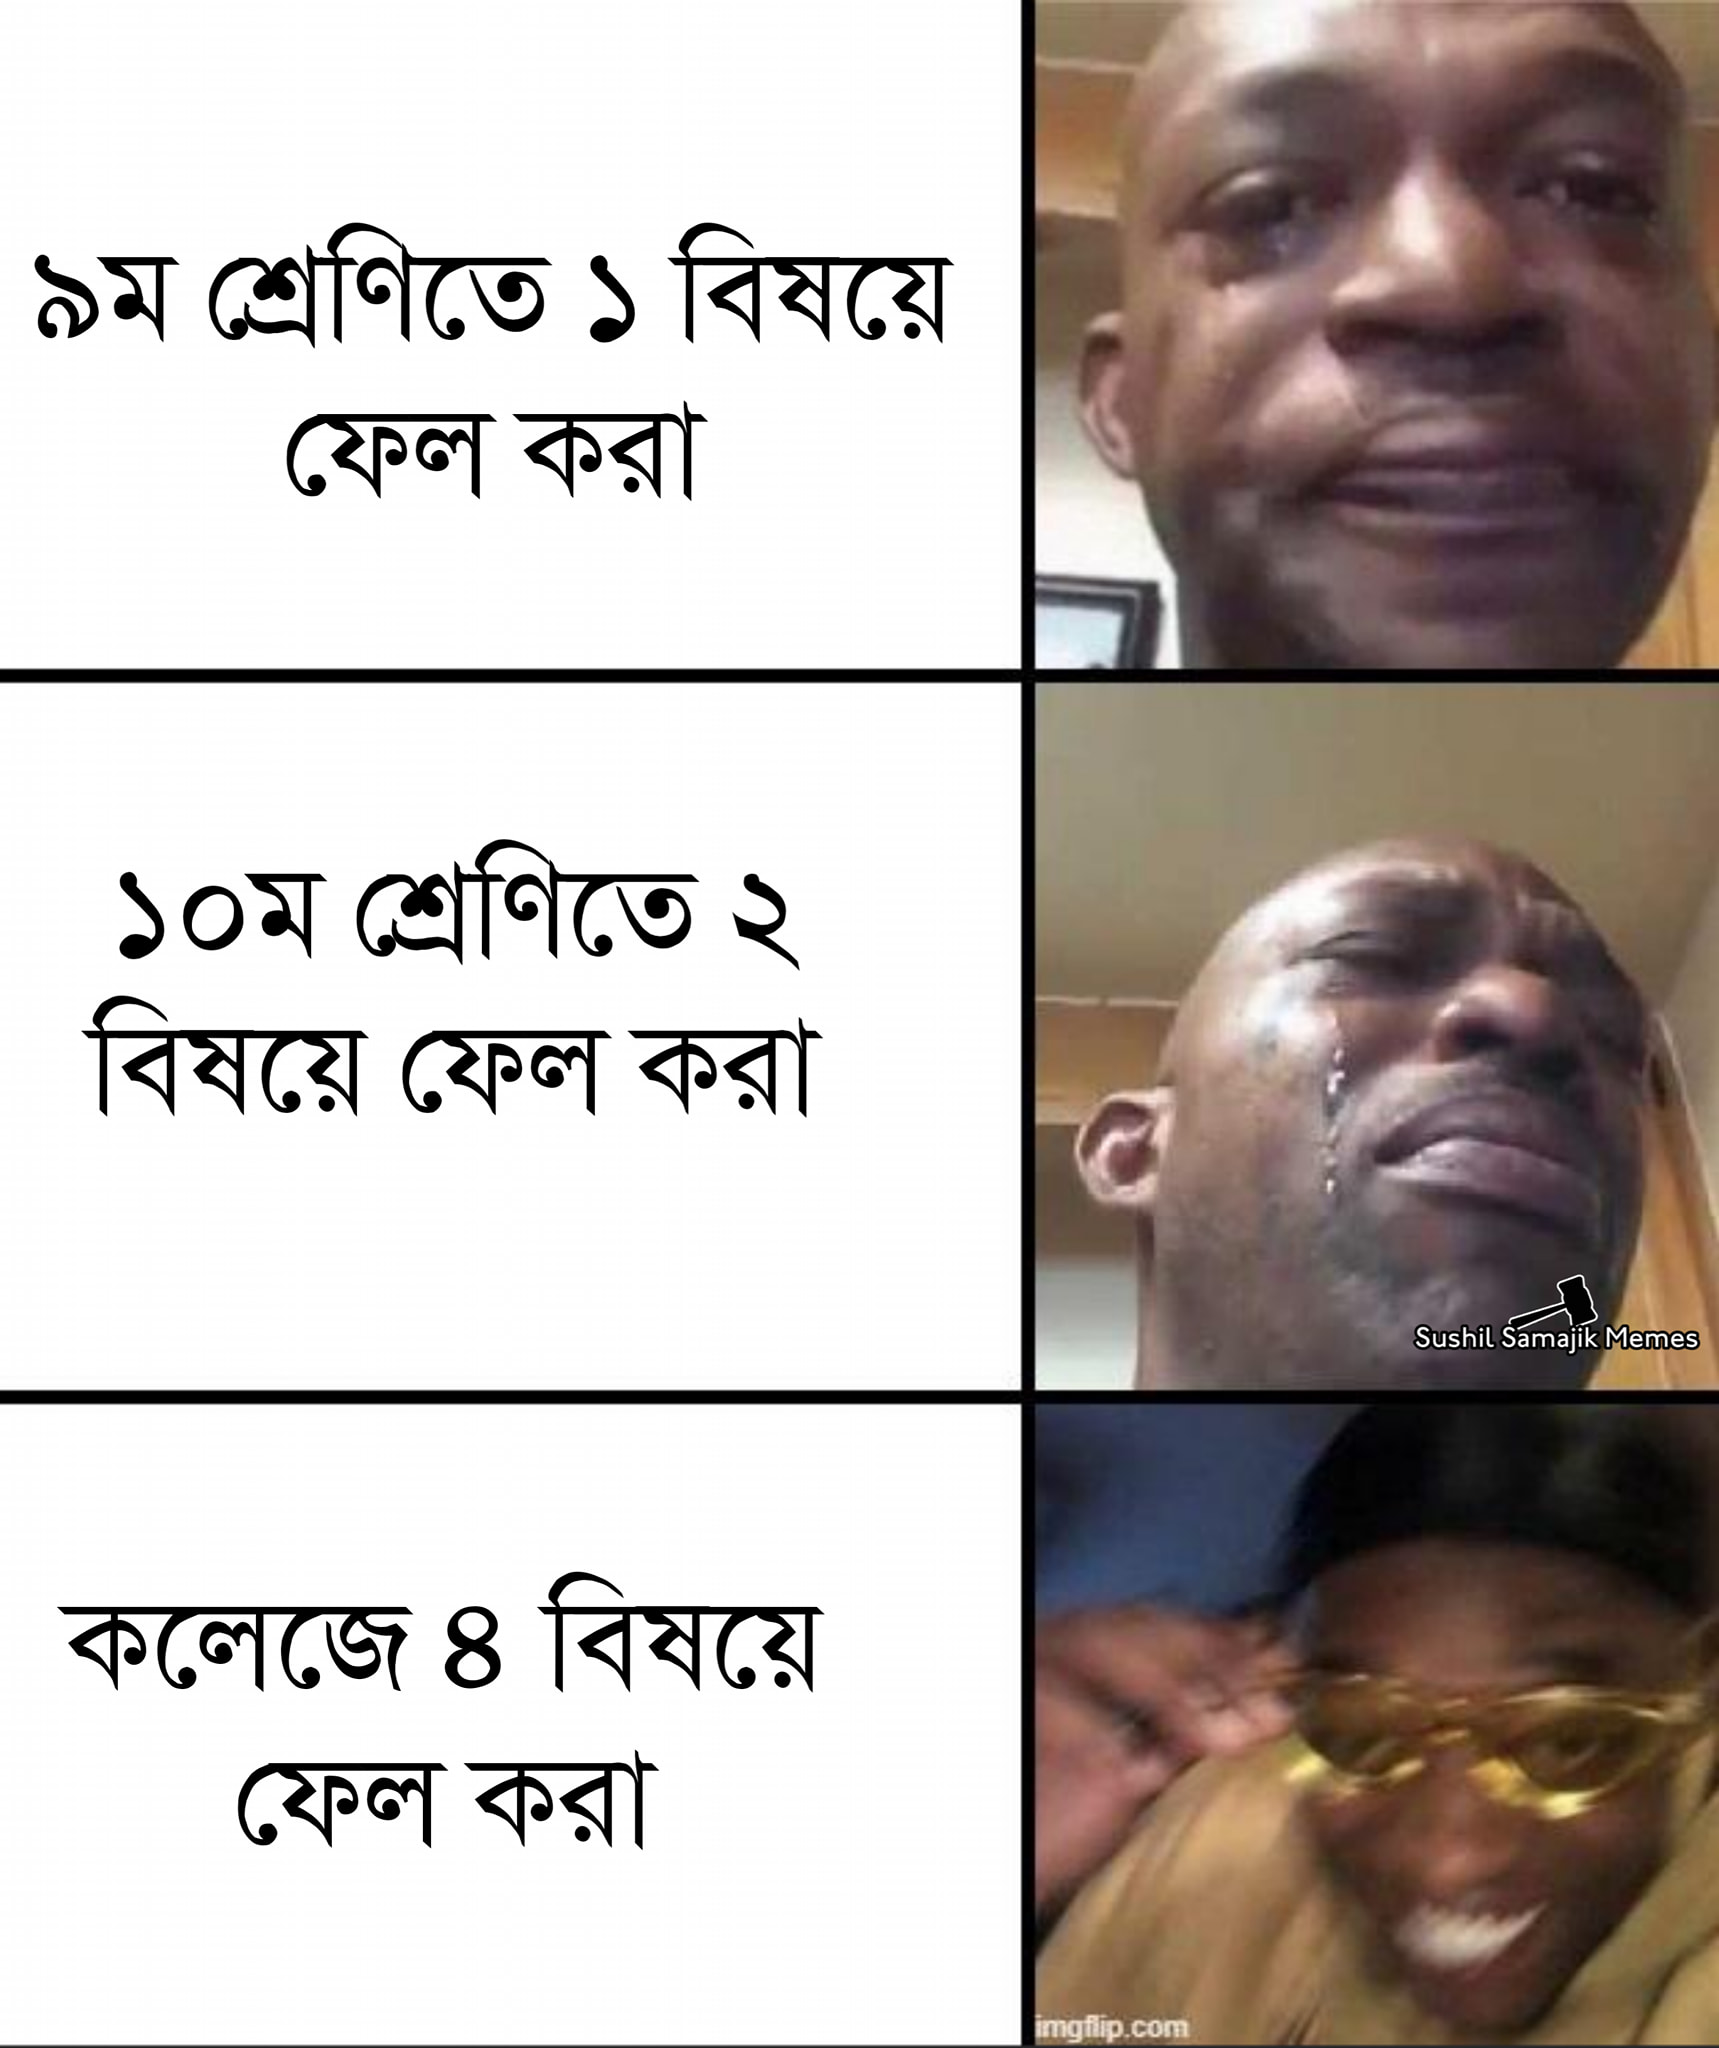
Caption: ৯ম শ্রেণিতে ১ বিষয়ে ফেল করা    ১০ম শ্রেণিতে ২ বিষয়ে ফেল করা     কলেজে ৪ বিষয়ে ফেল করা
Label: non-hate